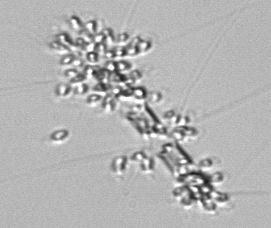
Label: Chaetoceros_didymus_TAG_external_flagellate